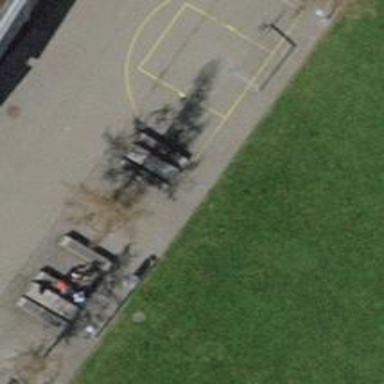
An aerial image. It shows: Picnic table located in leisure land area.